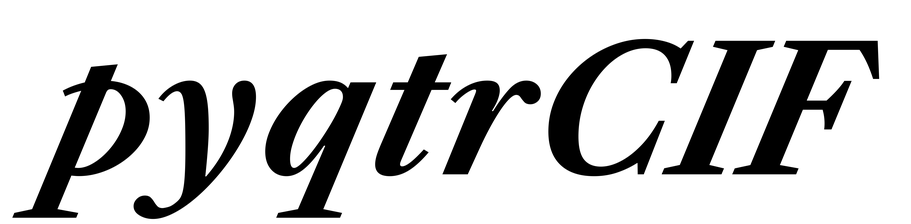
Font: LibreCaslonText-Italic_Bold_Italic